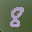
Label: 8